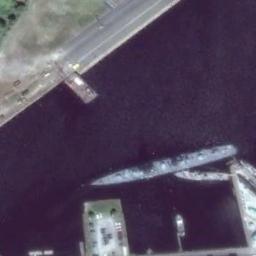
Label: ship